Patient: sex F, age 19
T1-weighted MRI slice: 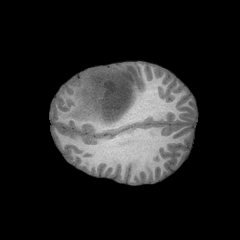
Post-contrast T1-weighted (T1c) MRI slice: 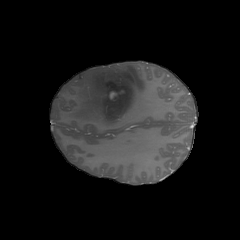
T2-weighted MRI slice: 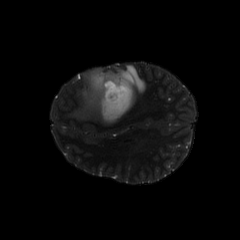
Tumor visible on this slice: yes
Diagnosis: Astrocytoma, IDH-mutant
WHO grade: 4